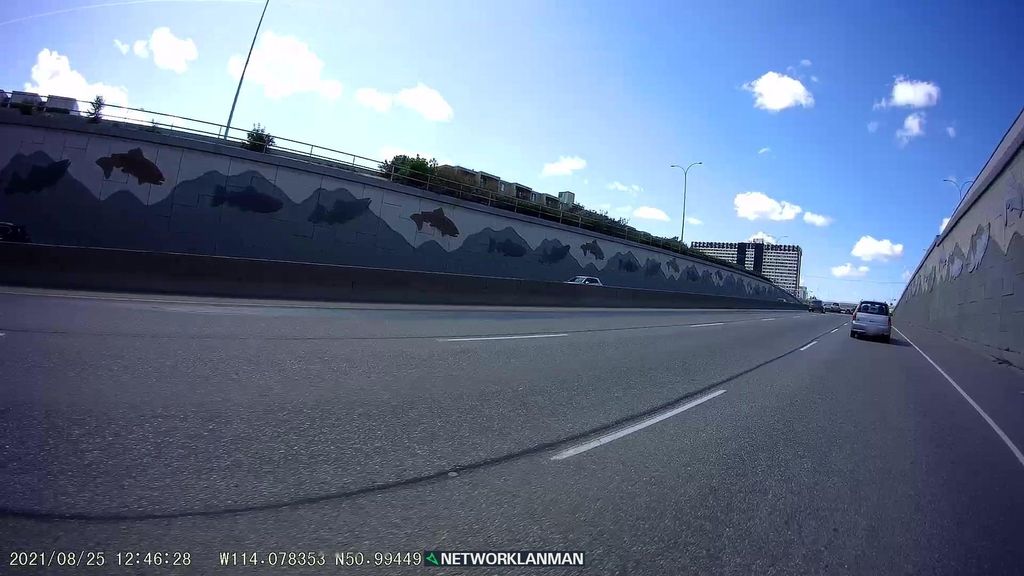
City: calgary